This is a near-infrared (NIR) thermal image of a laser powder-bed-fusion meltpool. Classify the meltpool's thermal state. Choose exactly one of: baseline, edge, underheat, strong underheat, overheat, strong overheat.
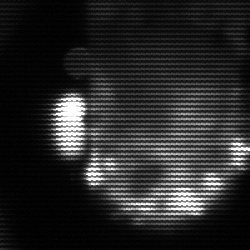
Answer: baseline